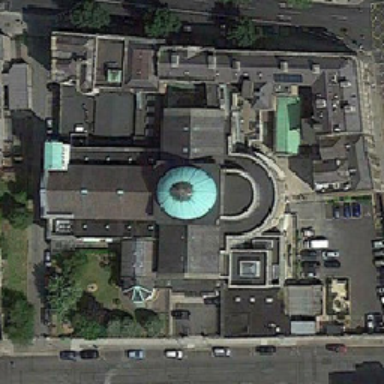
A green round roof church and some car parking are closed in three ways .